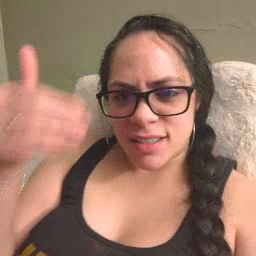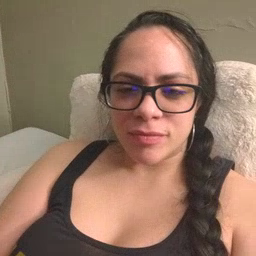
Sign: flag